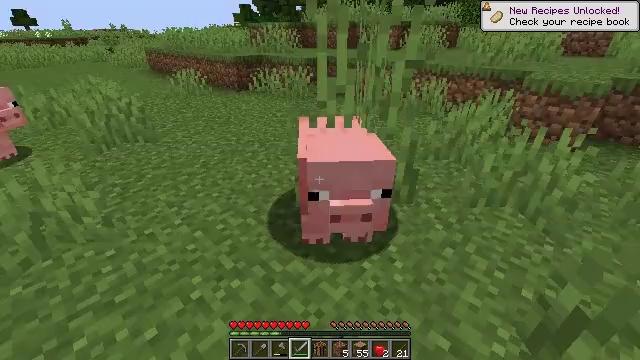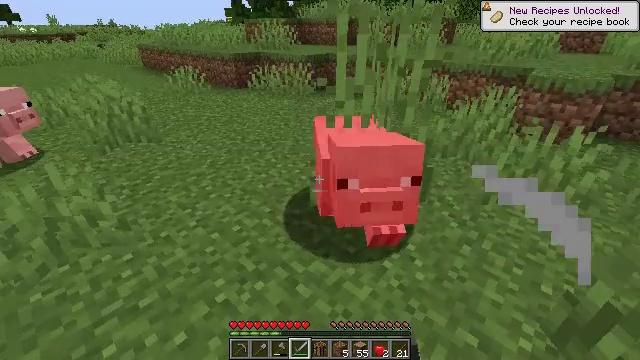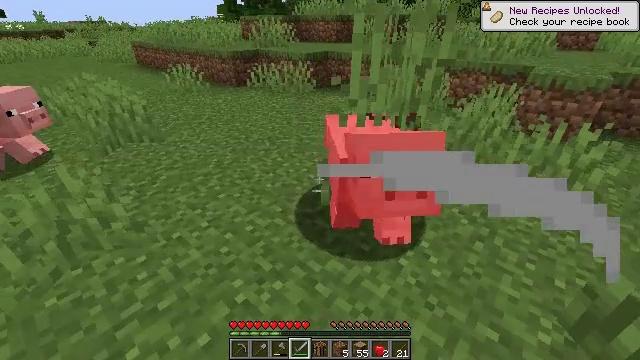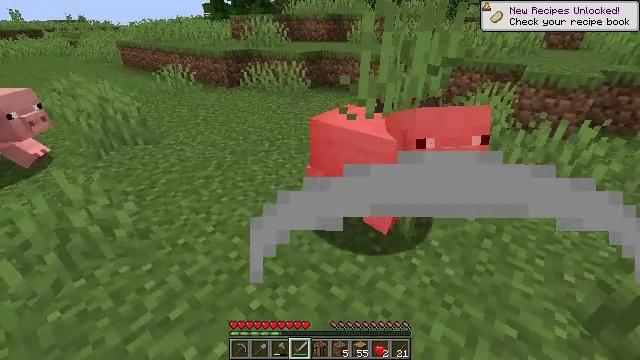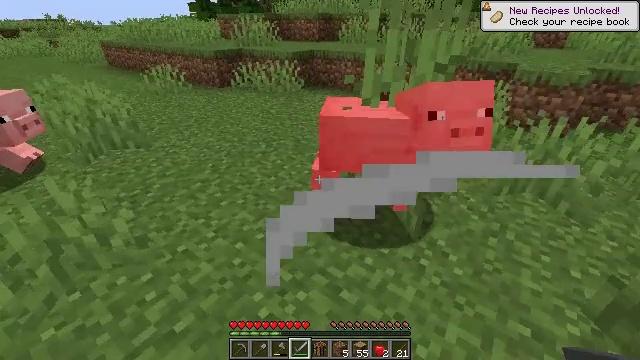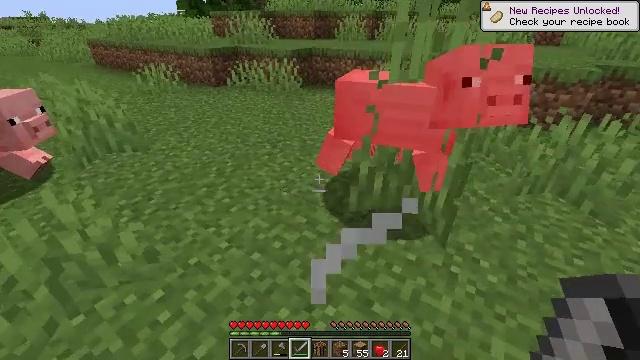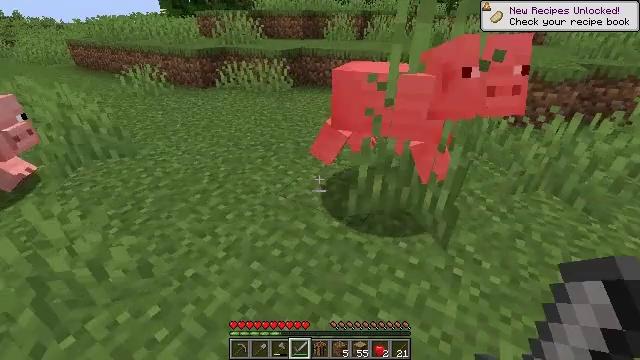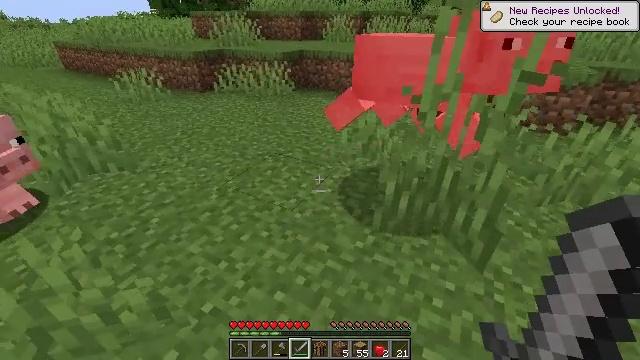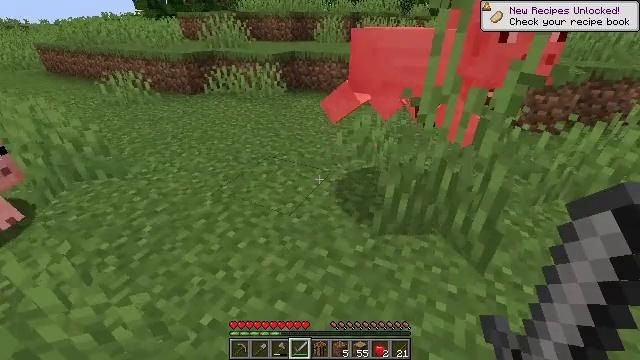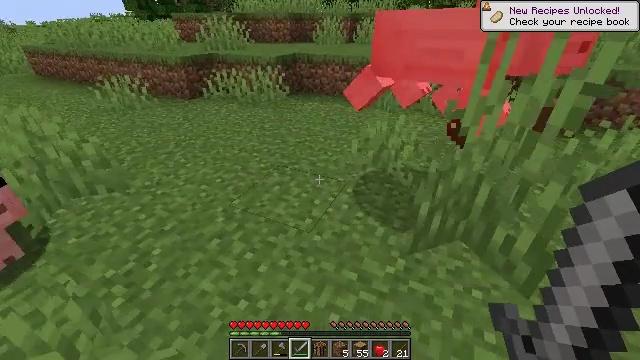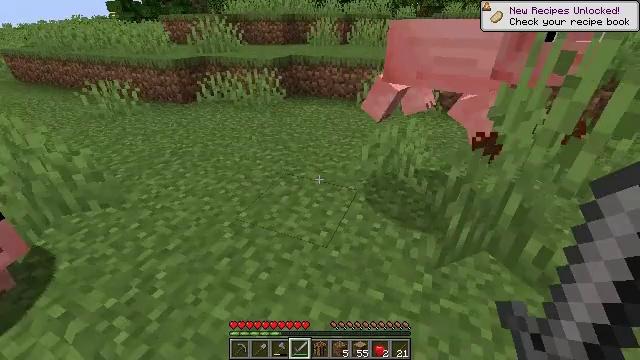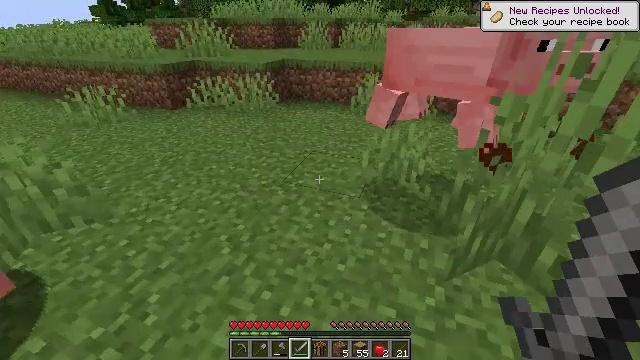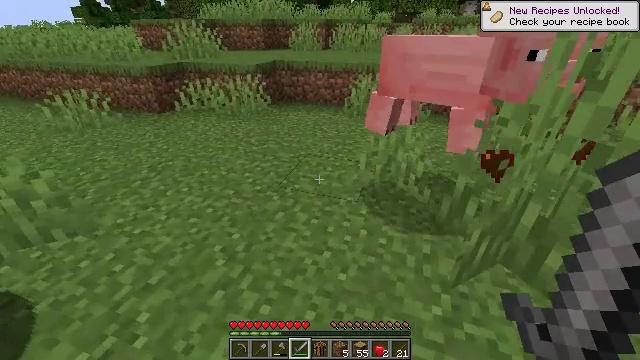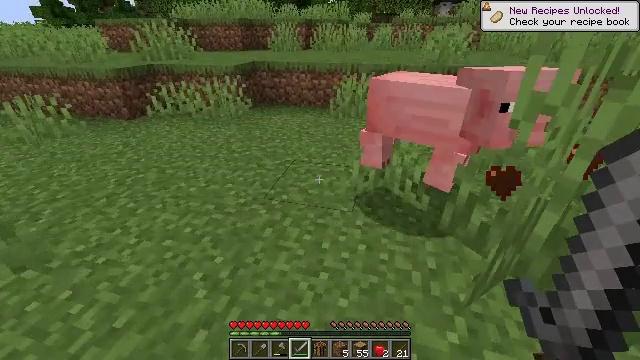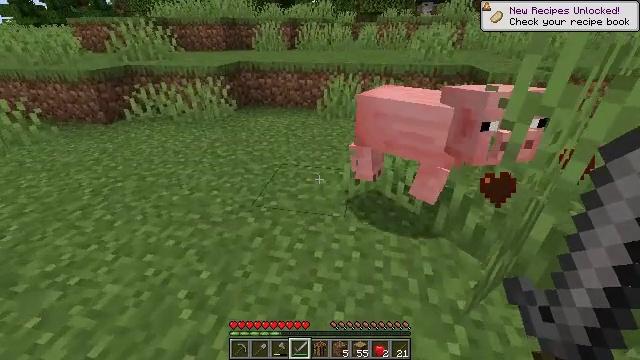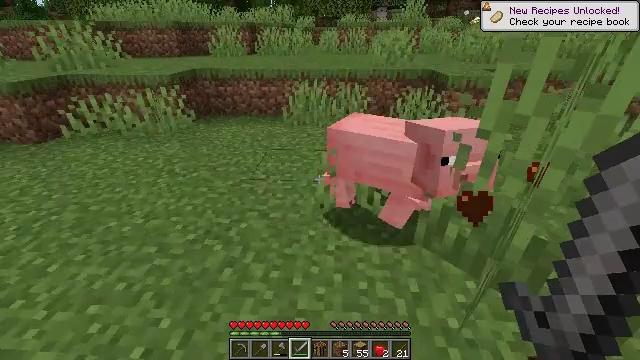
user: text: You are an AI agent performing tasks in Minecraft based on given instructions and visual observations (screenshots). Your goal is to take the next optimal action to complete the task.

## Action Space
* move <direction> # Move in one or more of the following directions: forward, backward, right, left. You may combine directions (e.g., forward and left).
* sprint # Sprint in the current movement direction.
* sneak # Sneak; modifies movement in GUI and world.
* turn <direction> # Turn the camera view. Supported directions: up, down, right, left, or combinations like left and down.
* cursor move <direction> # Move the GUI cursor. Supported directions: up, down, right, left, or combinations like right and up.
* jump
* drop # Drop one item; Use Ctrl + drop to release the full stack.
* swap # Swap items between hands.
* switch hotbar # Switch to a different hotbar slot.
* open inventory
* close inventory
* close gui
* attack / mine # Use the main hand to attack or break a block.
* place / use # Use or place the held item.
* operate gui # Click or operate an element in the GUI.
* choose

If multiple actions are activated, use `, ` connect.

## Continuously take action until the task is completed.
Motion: motion action
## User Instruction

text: Mine the grass in the plains.
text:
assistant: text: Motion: move left, turn right
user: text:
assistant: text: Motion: move left, turn right
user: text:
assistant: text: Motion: move forward and move left, turn right
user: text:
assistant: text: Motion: move forward and move left, turn right
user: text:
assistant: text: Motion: move forward and move left, turn right
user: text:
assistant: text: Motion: move forward and move left, turn right
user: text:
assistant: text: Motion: move forward and move left, turn right
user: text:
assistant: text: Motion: move forward and move left, turn right
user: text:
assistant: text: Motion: move forward and move left, turn right
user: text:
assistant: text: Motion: move forward and move left, turn right
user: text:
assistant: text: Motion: move forward, turn right
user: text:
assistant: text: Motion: move forward, turn right
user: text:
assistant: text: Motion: move forward, turn right
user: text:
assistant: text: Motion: move forward, turn right
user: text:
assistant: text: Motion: turn right
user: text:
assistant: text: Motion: turn right
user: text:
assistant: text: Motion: turn right, attack / mine
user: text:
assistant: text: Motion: turn right, attack / mine
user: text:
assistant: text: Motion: turn right, attack / mine
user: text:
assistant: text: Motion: turn right
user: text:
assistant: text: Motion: turn right
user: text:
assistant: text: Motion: no_op
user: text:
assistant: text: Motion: no_op